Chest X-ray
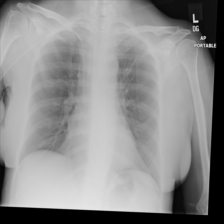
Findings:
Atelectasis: positive
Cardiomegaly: negative
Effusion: negative
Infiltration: negative
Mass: negative
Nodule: negative
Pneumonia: negative
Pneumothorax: negative
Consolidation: negative
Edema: negative
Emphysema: negative
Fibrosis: negative
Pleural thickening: negative
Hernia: negative